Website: crate-barrel
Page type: account-selection
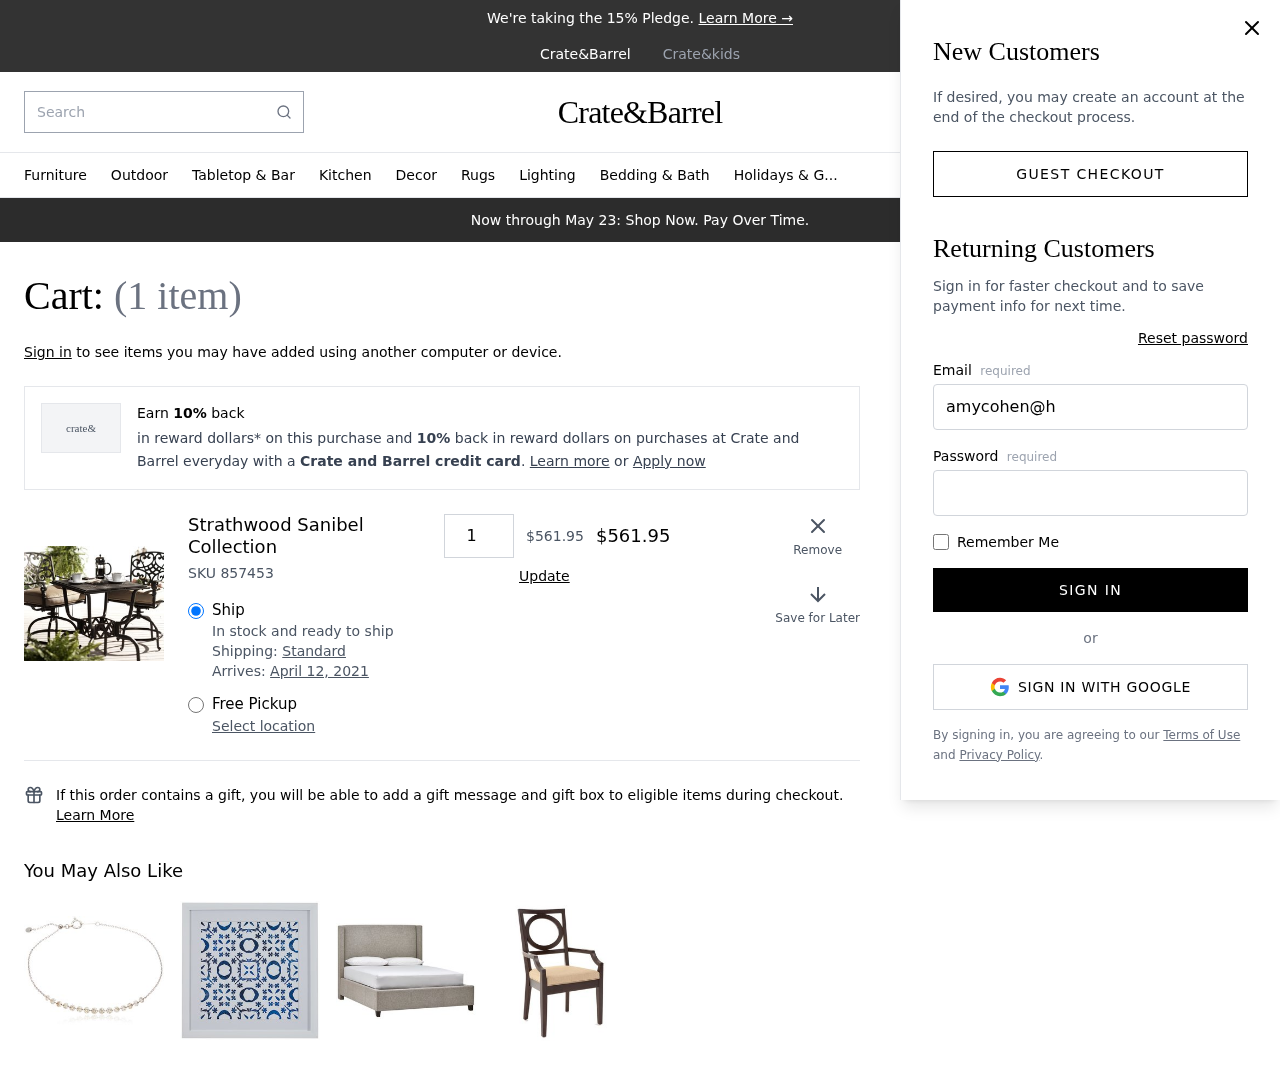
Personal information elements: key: PII_EMAIL
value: amycohen@hotmail.com
Product elements: key: PRODUCT1_NAME
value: Strathwood Sanibel Collection
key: PRODUCT1_PRICE
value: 561.95
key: PRODUCT1_QUANTITY
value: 1
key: PRODUCT1_SKU
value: SKU 857453
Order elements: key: ORDER_NUM_ITEMS
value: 1
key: ORDER_DELIVERY_DATE
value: April 12, 2021
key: ORDER_SUBTOTAL
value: $561.95
Search elements: key: HEADER_SEARCH
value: Search